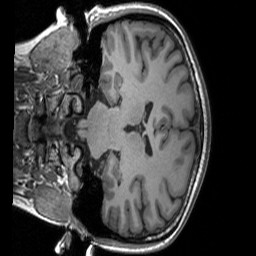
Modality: T1w
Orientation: coronal
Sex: female
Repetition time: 1.95 s
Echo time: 0.026 s